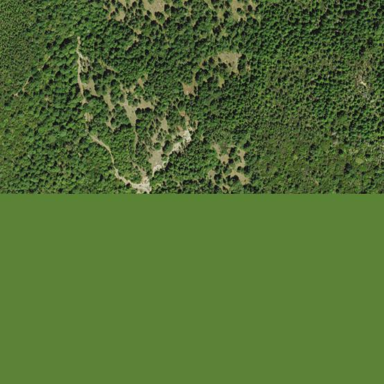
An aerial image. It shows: Forest area.